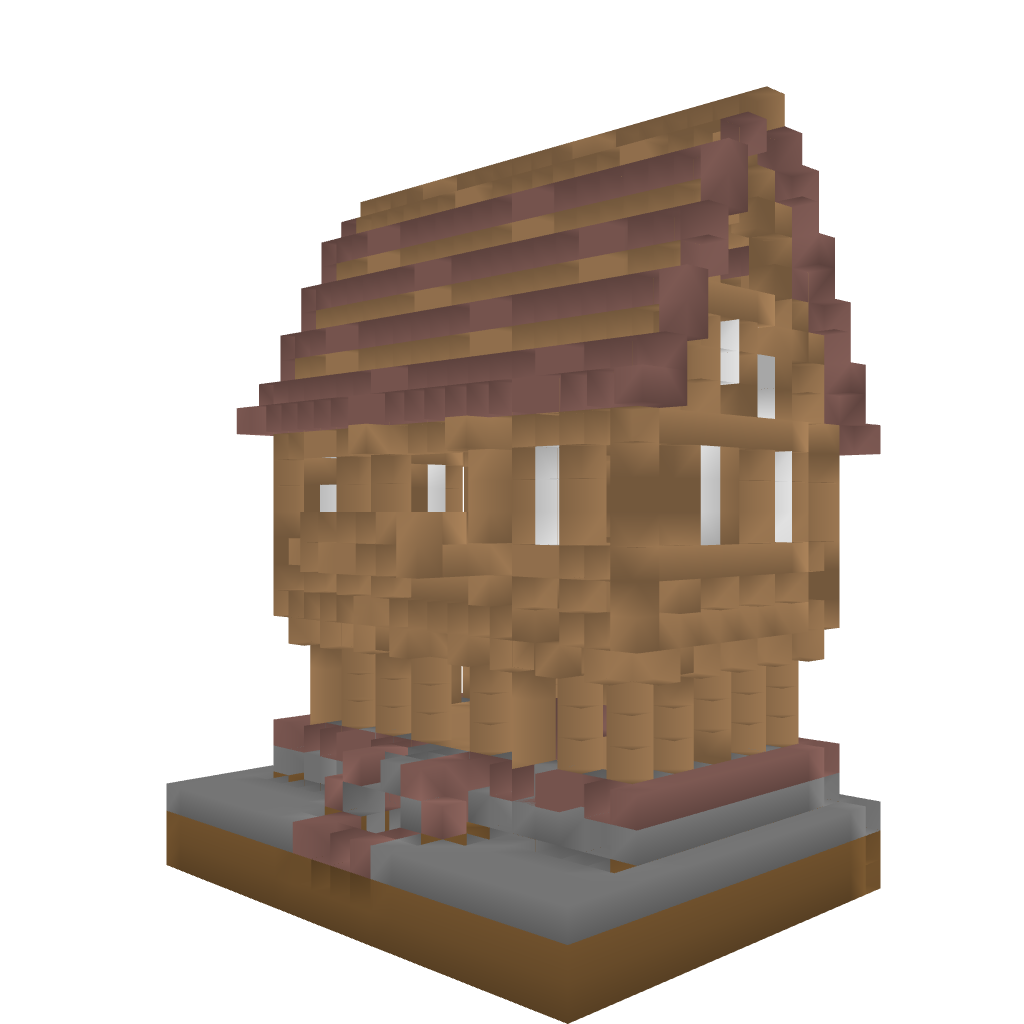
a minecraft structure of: Robin's Medieval House high quality